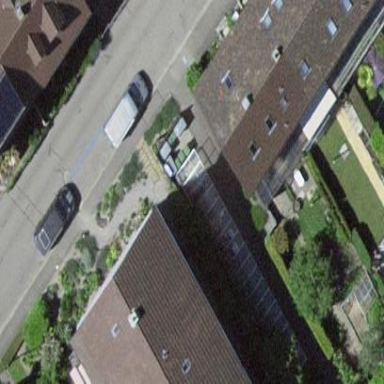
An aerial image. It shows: Bicycle parking facility located on the roof of building.